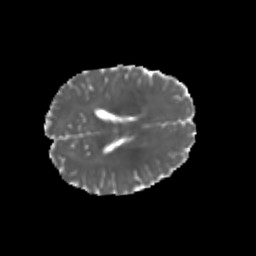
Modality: MD
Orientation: axial
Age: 21
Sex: male
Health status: healthy